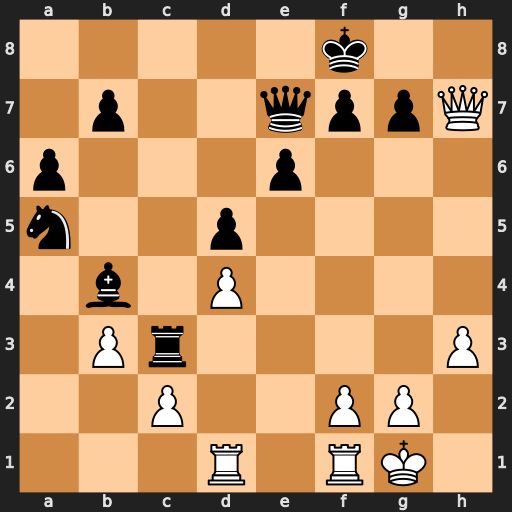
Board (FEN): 5k2/1p2qppQ/p3p3/n2p4/1b1P4/1Pr4P/2P2PP1/3R1RK1
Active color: w
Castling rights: -
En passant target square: -
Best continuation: Qh8#